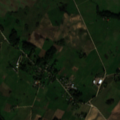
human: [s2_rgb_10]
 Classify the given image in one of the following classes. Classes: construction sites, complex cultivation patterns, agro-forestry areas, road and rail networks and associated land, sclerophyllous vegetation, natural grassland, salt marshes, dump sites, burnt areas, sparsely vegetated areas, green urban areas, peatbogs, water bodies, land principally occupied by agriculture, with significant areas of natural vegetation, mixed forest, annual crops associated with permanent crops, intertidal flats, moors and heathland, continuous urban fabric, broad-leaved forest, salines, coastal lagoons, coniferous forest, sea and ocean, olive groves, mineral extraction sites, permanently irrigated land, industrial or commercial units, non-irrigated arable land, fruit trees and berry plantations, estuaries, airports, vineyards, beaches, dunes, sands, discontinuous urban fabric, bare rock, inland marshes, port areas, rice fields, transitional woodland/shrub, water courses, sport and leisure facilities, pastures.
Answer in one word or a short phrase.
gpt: discontinuous urban fabric, non-irrigated arable land, complex cultivation patterns, land principally occupied by agriculture, with significant areas of natural vegetation, broad-leaved forest